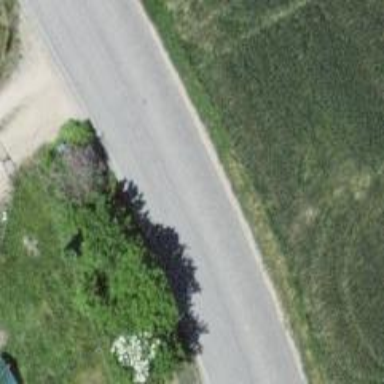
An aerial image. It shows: Smoothly paved residential road.